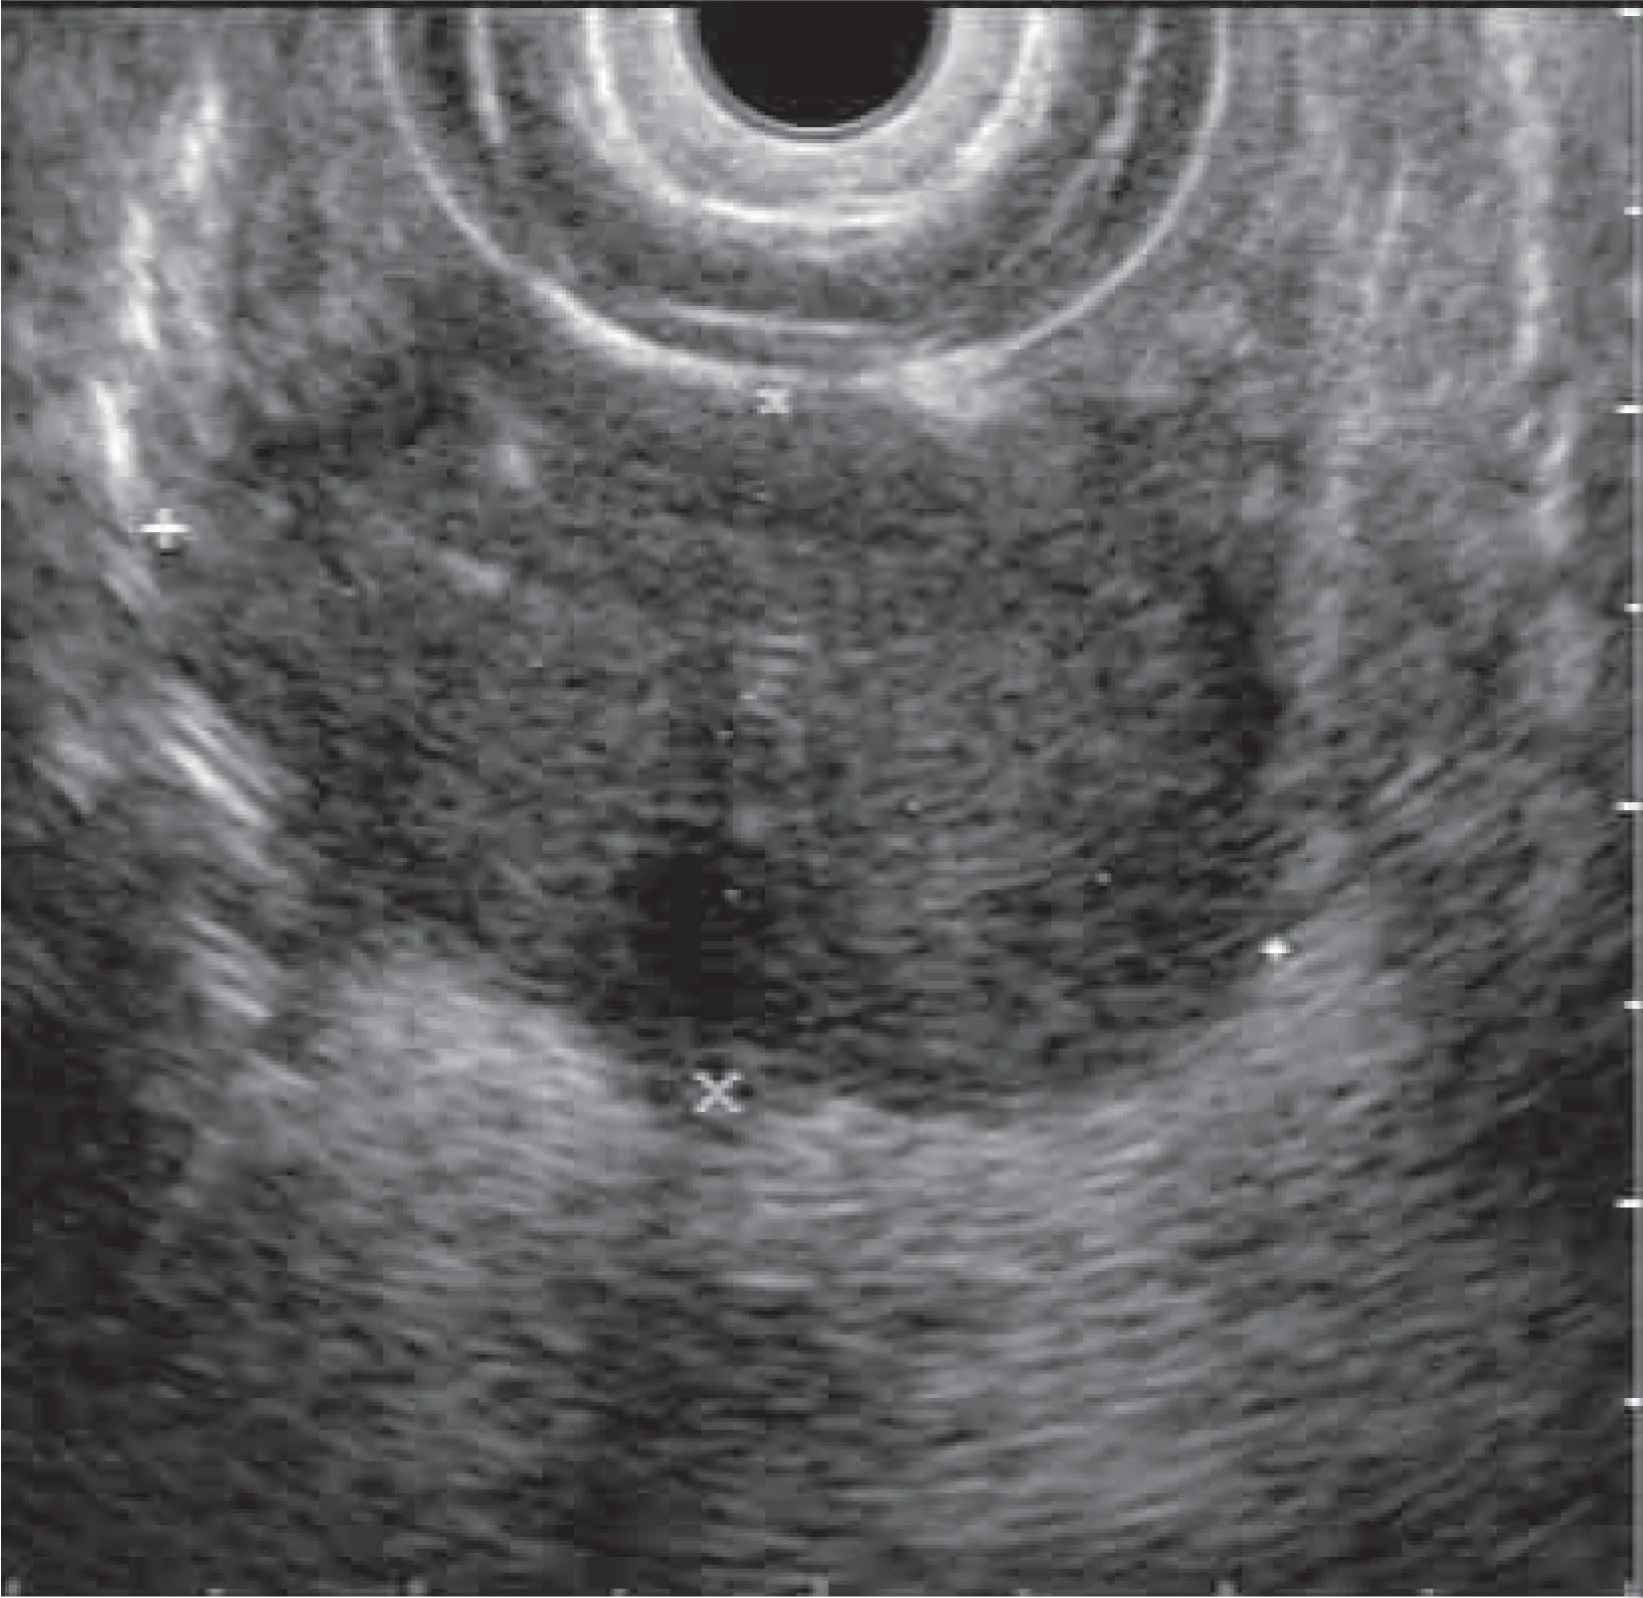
Endoscopic ultrasound of duodenal mass.
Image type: radiology (ultrasound)